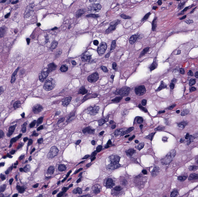
Tumor epithelial tissue: yes
Tumor-associated stroma tissue: no
Normal tissue: no